Field crop: maize
Growth stage: 1
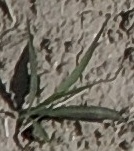
Species: sorghum